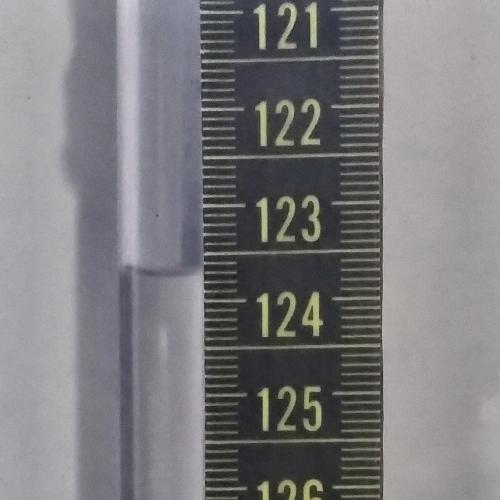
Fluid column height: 123.7 cm